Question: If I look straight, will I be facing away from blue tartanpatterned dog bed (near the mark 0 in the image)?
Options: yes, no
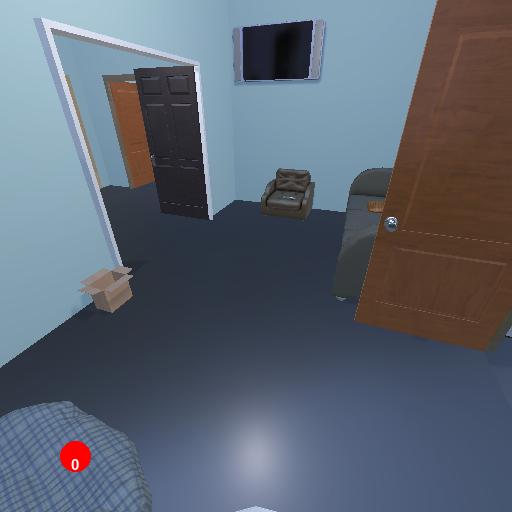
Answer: yes